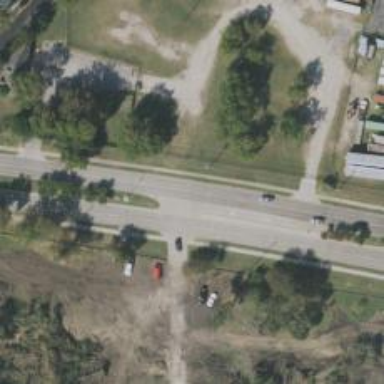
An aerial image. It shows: Secondary road.